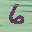
Label: 6